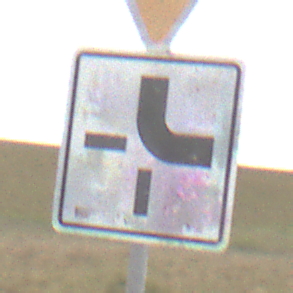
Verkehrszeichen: VerlaufVorfahrtsstrasse4
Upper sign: VorfahrtGewaehren
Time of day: Midday
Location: Outdoor (Nature)
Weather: PartlyCloudy
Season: NotSpecified
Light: Natural